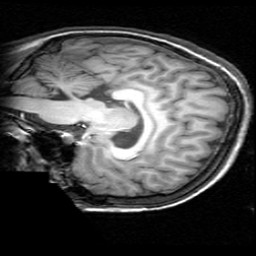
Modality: T1w
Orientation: sagittal
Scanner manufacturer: ge
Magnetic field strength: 3 T
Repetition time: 0.009036 s
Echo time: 0.00184 s